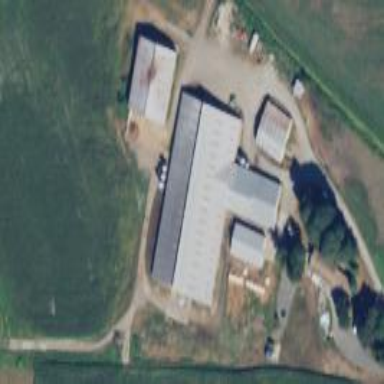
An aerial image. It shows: Farmyard area.